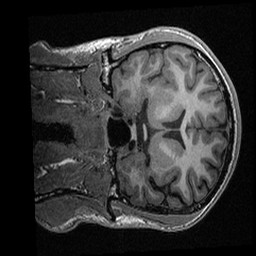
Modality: T1w
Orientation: coronal
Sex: male
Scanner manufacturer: ge
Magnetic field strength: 3 T
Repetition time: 0.0064 s
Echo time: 0.00281 s